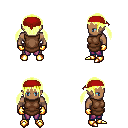
a pixel art fantasy rpg character, male body template, human, dark skin, brown tunic, magenta pants, gold twin-tailed hairstyle, red bandana, gold gloves, gold boots, four views (front, back, left, right), 2x2 character sprite sheet, small pixel art, hard edges, no anti-aliasing